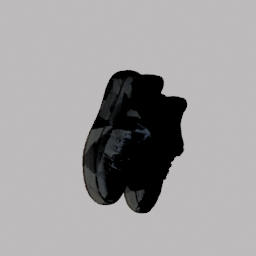
Label: people